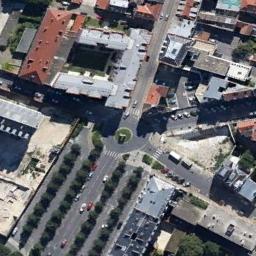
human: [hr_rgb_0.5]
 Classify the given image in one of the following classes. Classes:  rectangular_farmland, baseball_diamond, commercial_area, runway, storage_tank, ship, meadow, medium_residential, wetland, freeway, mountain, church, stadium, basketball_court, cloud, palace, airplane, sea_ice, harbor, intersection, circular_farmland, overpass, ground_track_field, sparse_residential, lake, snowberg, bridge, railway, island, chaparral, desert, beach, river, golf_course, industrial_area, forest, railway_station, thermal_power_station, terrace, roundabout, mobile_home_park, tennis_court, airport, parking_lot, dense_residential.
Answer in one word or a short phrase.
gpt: roundabout